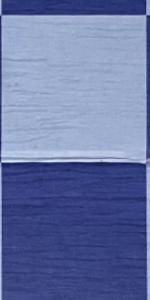
Label: Empty